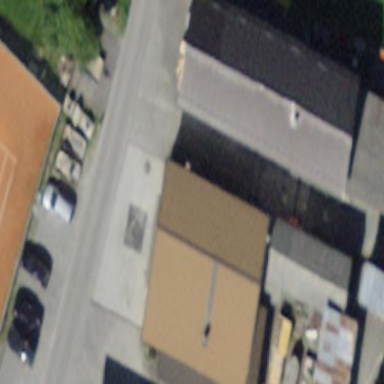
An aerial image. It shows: Warehouse.